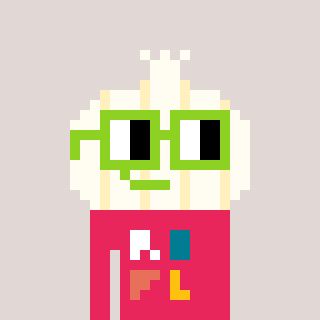
a pixel art character with square light green glasses, a garlic-shaped head and a redpinkish-colored body on a warm background